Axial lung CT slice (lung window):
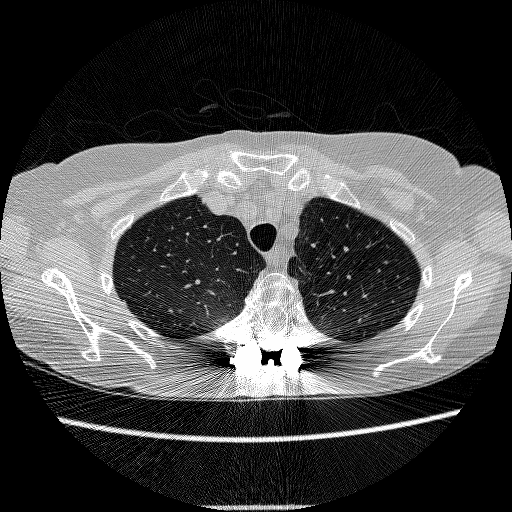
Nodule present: no